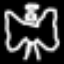
Label: angel